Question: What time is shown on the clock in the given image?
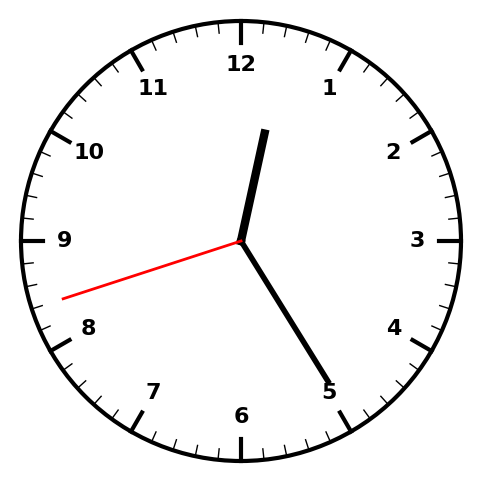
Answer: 12:24:42